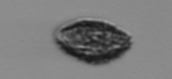
Label: Pseudochattonella_farcimen